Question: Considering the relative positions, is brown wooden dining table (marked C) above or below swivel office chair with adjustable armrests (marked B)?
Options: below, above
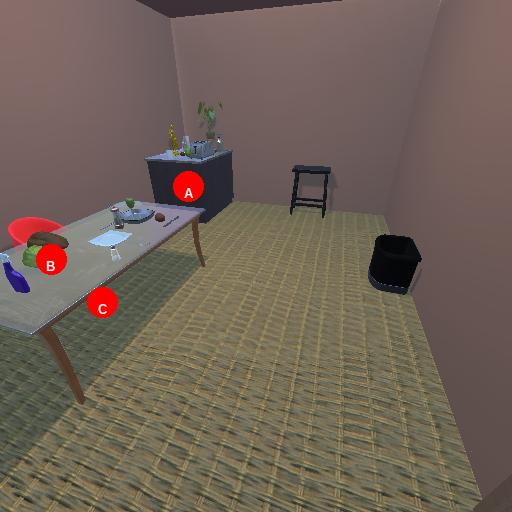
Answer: below